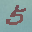
Label: 5